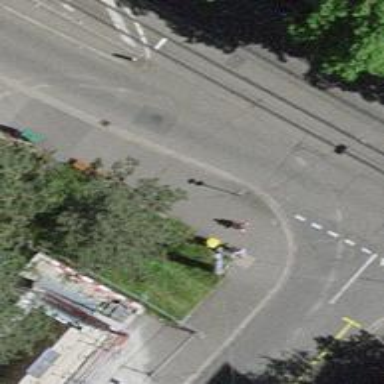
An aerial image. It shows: Post box is visible.